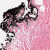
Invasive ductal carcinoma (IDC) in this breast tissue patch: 0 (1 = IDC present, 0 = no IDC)